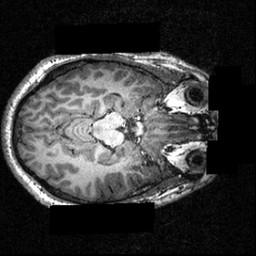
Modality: T1w
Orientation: axial
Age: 25
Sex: male
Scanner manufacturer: siemens
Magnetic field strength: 3.951 T
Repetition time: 1.5 s
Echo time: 0.00335 s